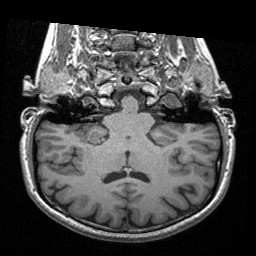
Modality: T1w
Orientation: sagittal